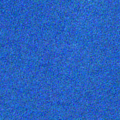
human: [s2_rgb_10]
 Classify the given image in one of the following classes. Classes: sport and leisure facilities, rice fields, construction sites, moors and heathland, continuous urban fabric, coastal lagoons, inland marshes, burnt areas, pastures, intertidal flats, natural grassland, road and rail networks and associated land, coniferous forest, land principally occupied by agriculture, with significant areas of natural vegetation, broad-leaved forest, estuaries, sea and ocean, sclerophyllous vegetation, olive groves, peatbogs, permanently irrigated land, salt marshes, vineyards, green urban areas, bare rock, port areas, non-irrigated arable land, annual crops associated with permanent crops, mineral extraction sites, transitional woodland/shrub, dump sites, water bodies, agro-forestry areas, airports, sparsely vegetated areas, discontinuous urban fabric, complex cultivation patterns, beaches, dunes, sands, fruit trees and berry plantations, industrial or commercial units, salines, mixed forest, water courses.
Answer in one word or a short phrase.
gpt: sea and ocean